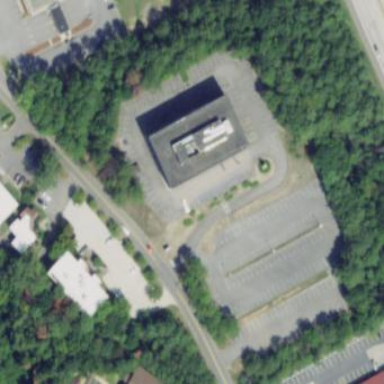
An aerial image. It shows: Parking aisle designated as service road.